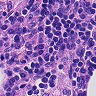
Metastatic tissue present: no